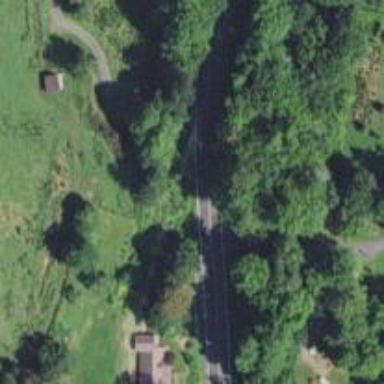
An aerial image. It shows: Driveway leading to service road.